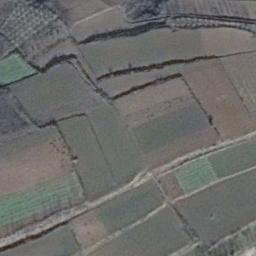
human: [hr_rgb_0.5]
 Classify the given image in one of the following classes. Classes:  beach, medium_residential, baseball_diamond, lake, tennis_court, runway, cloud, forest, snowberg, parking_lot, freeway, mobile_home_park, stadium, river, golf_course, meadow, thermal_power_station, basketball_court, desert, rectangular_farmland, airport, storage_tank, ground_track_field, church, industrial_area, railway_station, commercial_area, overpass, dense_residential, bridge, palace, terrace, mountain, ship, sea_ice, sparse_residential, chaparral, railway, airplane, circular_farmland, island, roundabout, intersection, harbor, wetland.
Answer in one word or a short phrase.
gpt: terrace